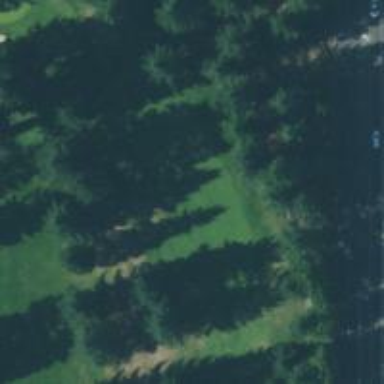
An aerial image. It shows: Golf hole.